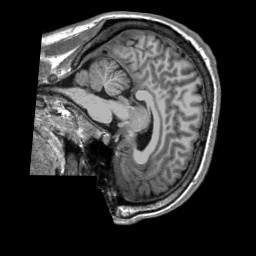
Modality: T1w
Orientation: sagittal
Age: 27
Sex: male
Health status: ill